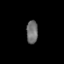
Tissue: prostate
Cell type: Fibroblasts
Senescence score: 0.6986
Nuclear area (px): 255
Mean DAPI intensity: 113.082